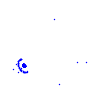
Particle: electron